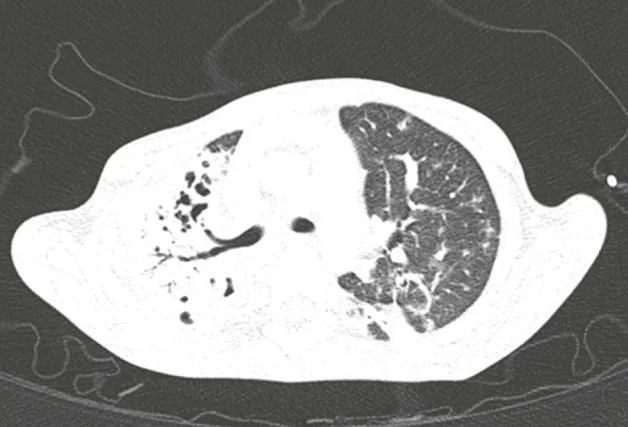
Computed tomography chest scan showing destruction of the
entire right lung with bronchiectasis with cavitatory disease.
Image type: radiology (ct)